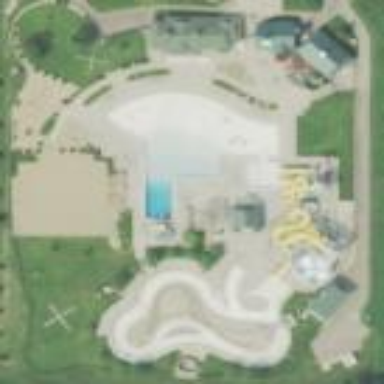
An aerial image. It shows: Recreation ground with swimming pool.